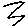
Label: zigzag